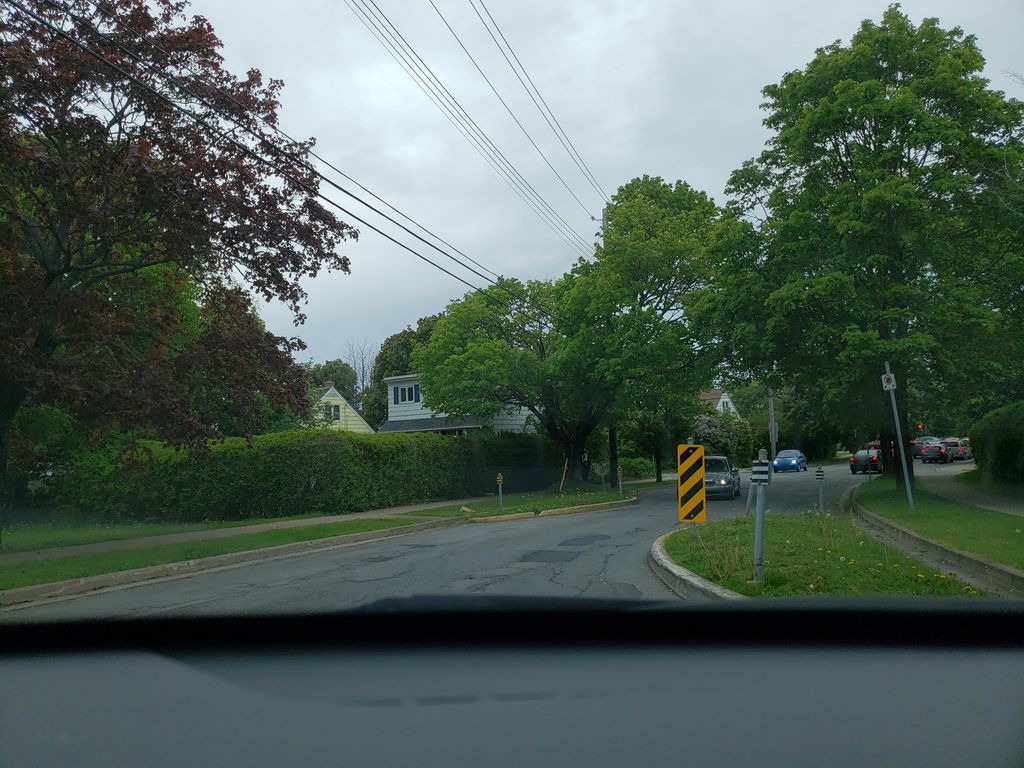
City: halifax